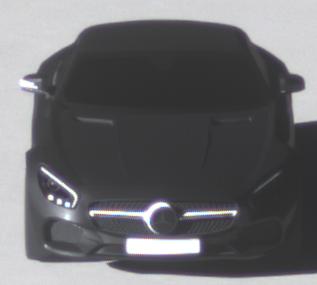
Make: Mercedes-Benz
Model: AMG GT Coupé
Detailed model: AMG GT (190) Coupé
Model produced from: 2014/10
Model produced until: 2017/01
Doors: 2
Color: black
Road condition: wet road
Daytime: morning or afternoon
Contrast: high contrast